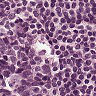
Metastatic tissue present: no